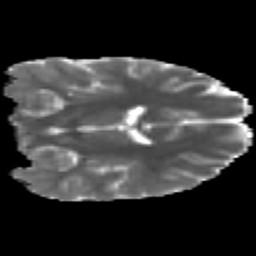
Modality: MD
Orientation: coronal
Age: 24
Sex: male
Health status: healthy
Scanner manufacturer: philips
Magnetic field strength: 3 T
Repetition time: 10.623 s
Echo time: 0.07044 s